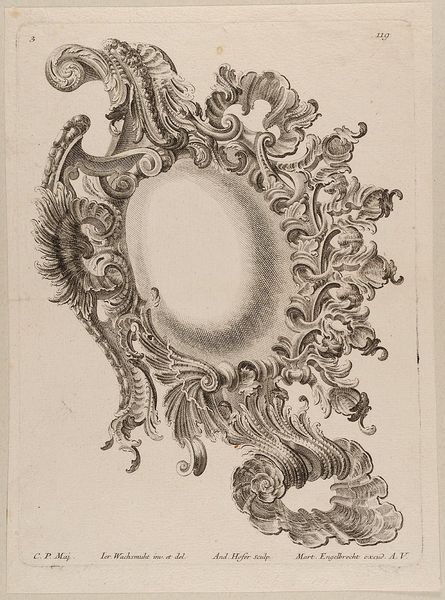
Titel: Eine Muschelwerk-Kartusche
Künstler: Jeremias Wachsmuth
Standort: Hamburg
Institution: Museum für Kunst und Gewerbe Hamburg
Schlagwörter: feder, rahmen, rokoko, grafik, graphik, kartusche, ornamente, fotografie, photographie, druckgraphik, druckgrafik, radierung, stich, wappen, kupferstich, rocaille, style, reproduktionen, druckerzeugnisse, muschelwerk, ornamentstich, vorlageblätter